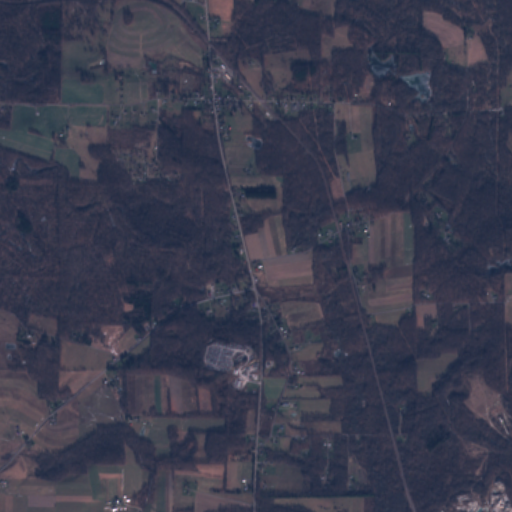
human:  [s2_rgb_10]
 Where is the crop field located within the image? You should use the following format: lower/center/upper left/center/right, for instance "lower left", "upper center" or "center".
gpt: The crop field is located in the center right of the image.
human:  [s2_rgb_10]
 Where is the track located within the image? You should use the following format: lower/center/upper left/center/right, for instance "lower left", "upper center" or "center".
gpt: There is no track in the image.